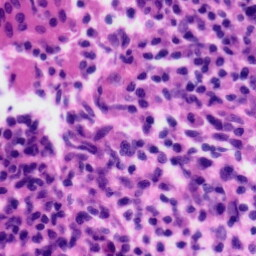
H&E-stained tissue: Tonsil